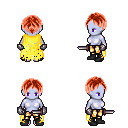
a pixel art fantasy rpg character, female body template, dark elf, purple skin, yellow tattered cape, gold greaves, red parted hairstyle, metal gloves, black shoes, dagger, four views (front, back, left, right), 2x2 character sprite sheet, small pixel art, hard edges, no anti-aliasing